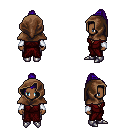
a pixel art fantasy rpg character, female body template, human, dark skin, red robe, metal pants, blue long topknot hairstyle, cloth hood, white cloth bracers, metal boots, four views (front, back, left, right), 2x2 character sprite sheet, small pixel art, hard edges, no anti-aliasing